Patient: sex M, age 53
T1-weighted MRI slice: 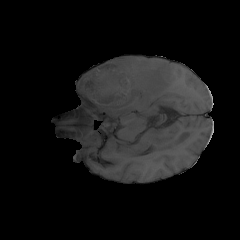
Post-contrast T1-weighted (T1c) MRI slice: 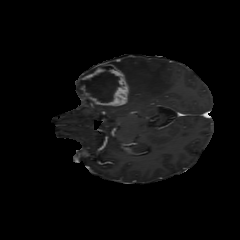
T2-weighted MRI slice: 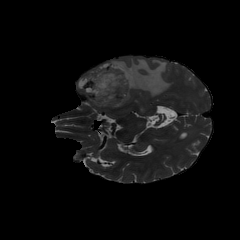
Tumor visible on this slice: yes
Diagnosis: Glioblastoma, IDH-wildtype
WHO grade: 4